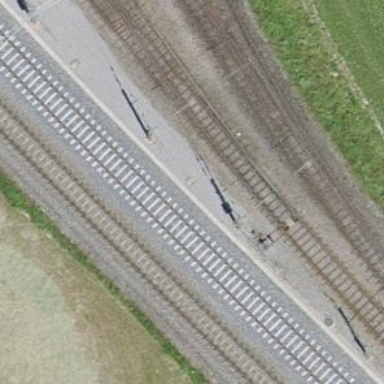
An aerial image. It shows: Railway yard with one track. The railway is electrified with contact line.